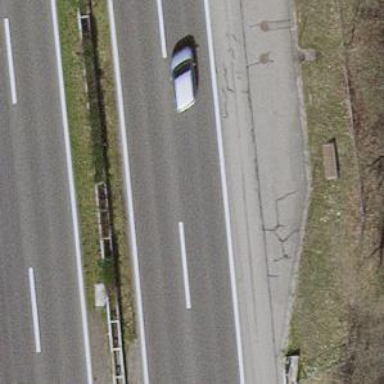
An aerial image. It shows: Motorway bridge with asphalt surface.